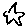
Label: star